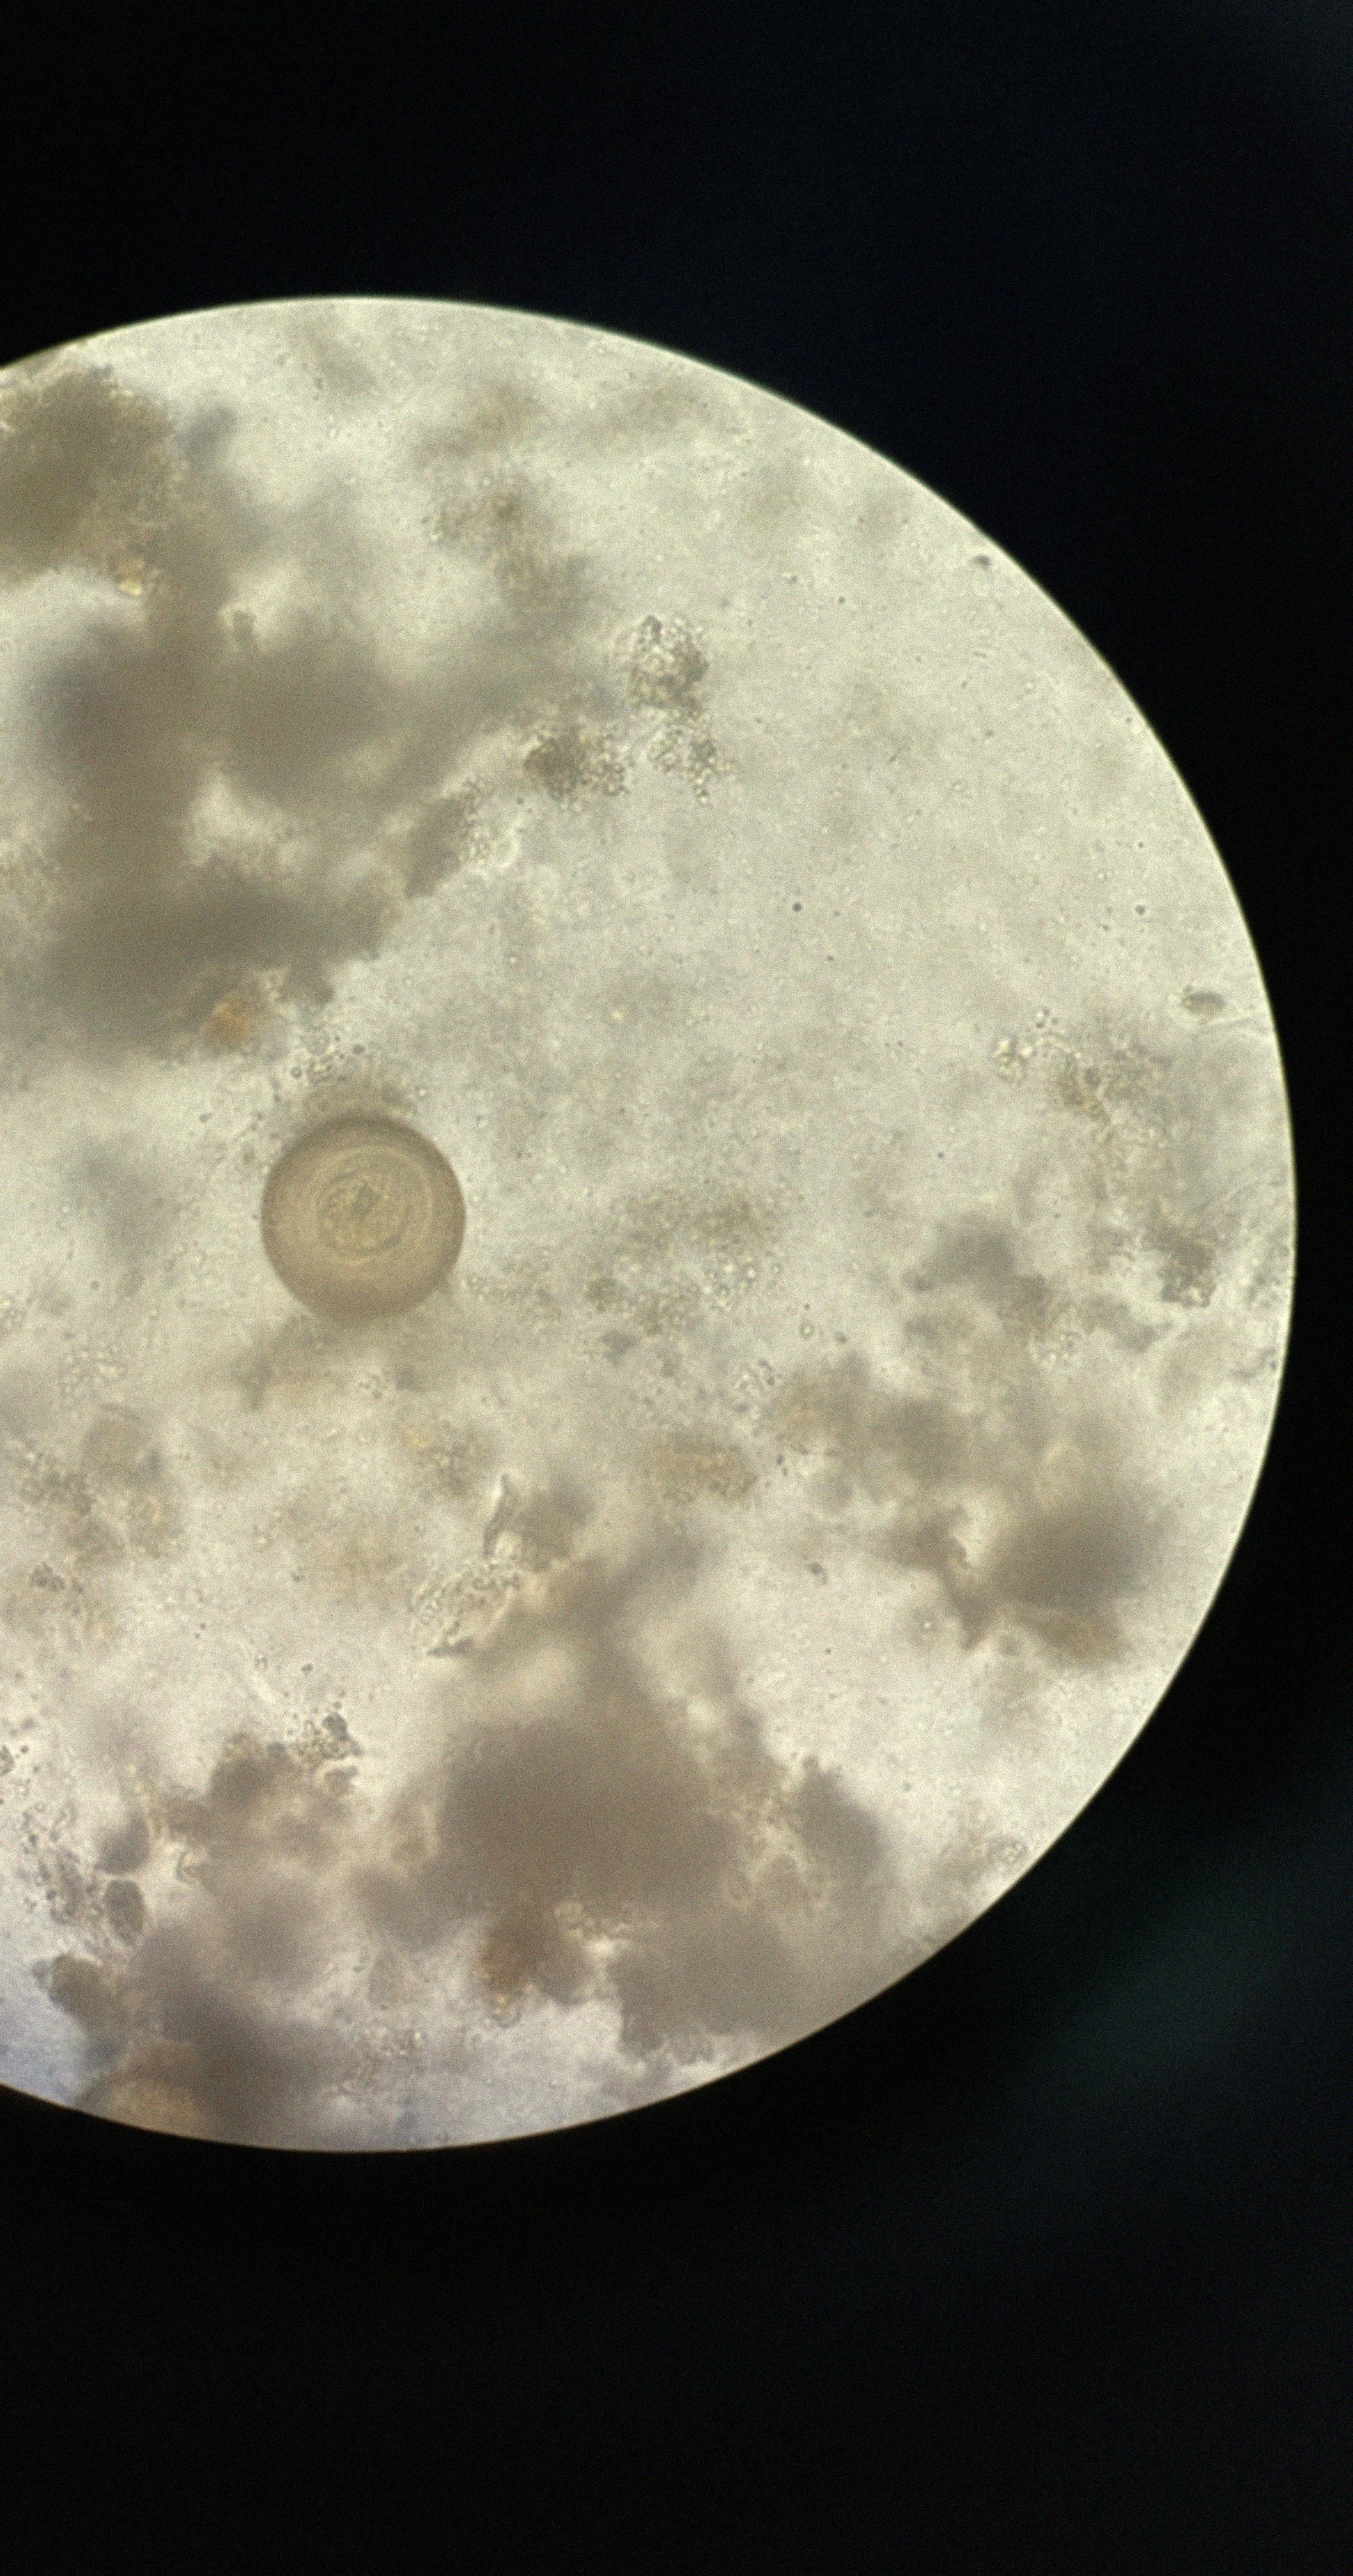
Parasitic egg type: Hymenolepis diminuta